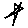
Label: star